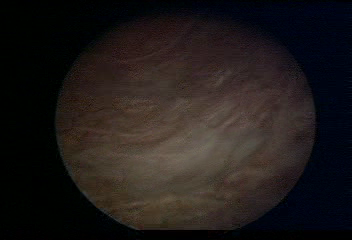
Modality: WLC
Class: Normal mucosa
Bladder cancer association: No